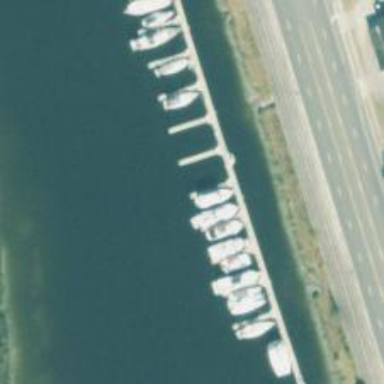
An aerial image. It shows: Man-made pier.